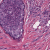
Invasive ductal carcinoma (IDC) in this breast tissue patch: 1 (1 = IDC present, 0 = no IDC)